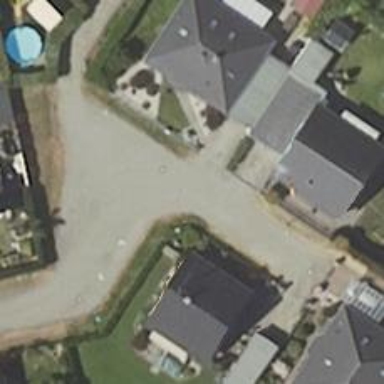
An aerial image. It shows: Living street.